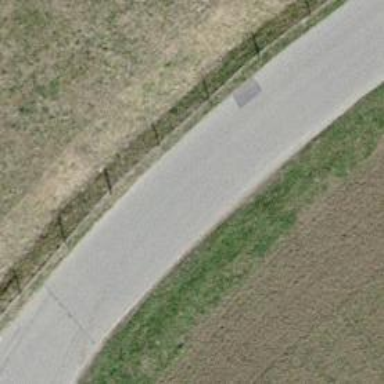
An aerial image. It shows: Tertiary road with asphalt surface.